Chest X-ray:
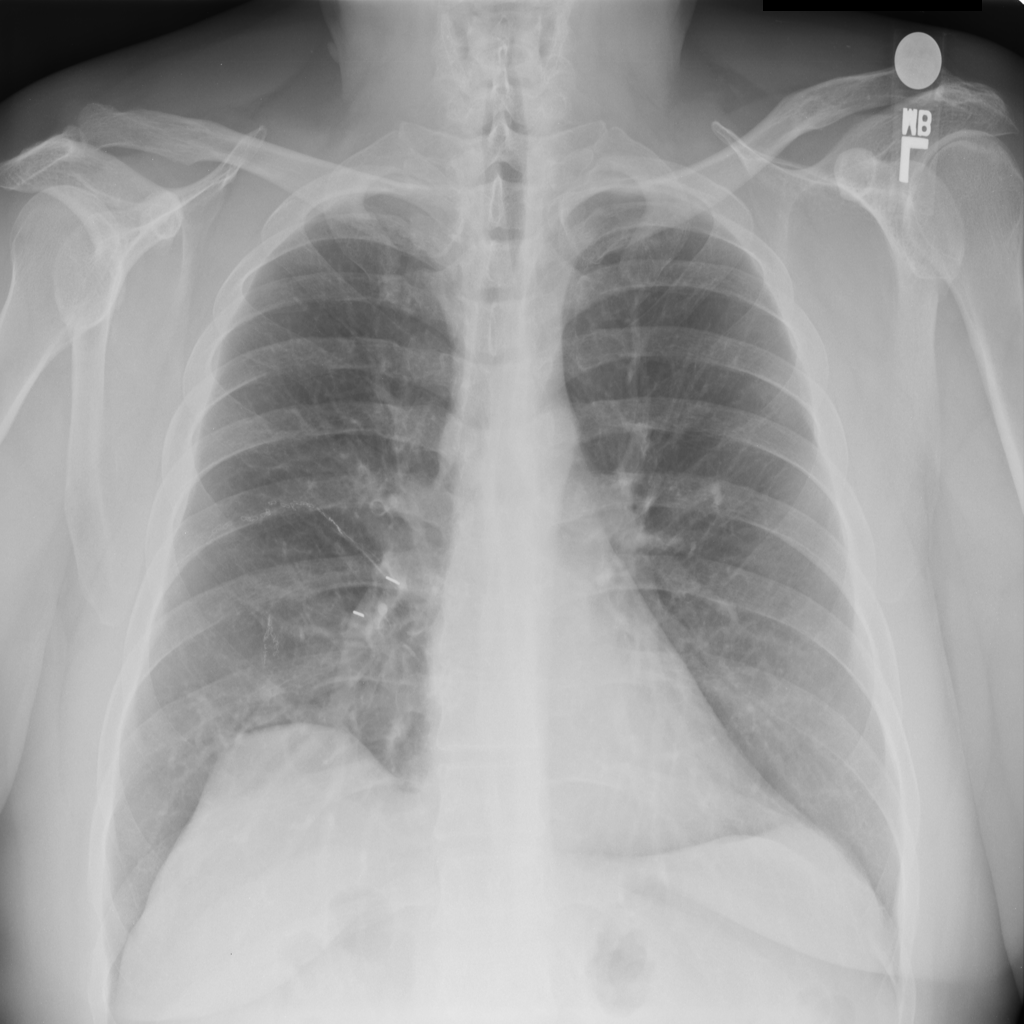
No abnormal finding: yes